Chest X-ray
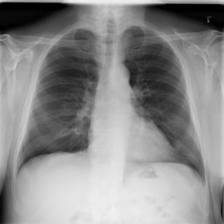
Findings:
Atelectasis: negative
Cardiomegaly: negative
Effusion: negative
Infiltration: negative
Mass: negative
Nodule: negative
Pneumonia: negative
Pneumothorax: negative
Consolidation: negative
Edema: negative
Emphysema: negative
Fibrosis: negative
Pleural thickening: negative
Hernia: negative